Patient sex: M
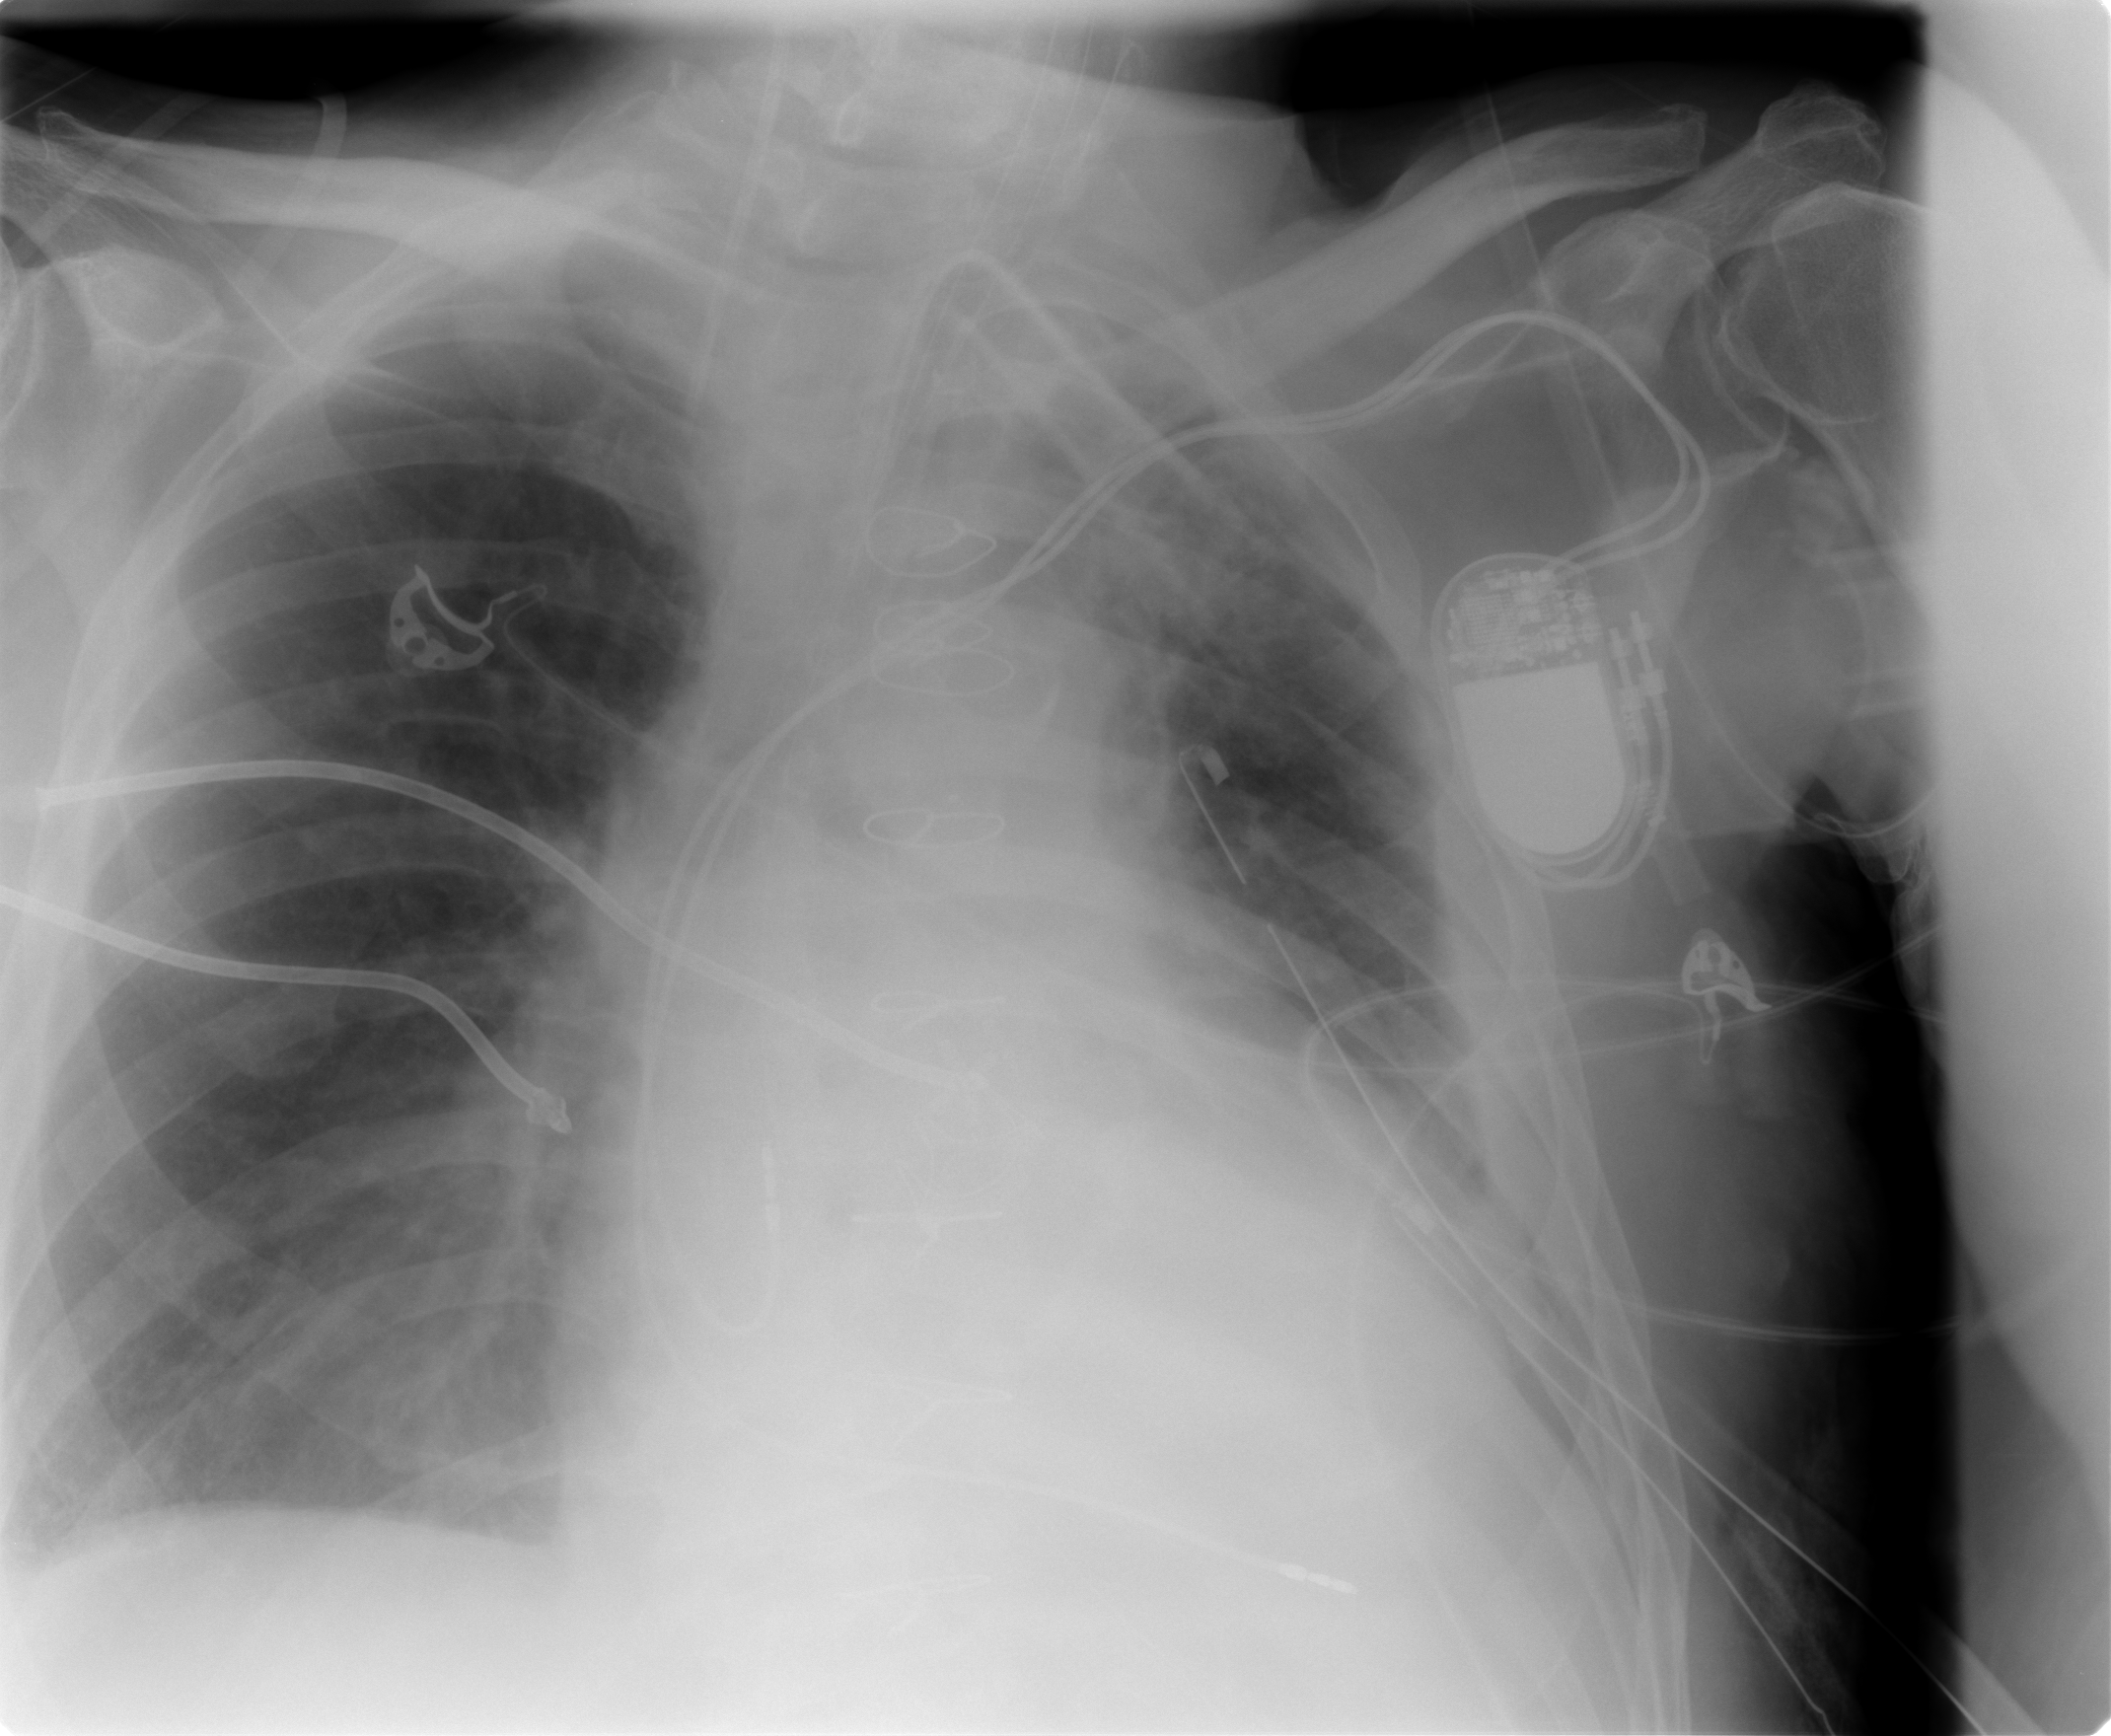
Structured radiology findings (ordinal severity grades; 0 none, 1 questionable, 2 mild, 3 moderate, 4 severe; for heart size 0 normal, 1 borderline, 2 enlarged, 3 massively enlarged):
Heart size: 2
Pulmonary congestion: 0
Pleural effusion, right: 0
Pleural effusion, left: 2
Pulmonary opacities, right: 1
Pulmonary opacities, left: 0
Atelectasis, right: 1
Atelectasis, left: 2